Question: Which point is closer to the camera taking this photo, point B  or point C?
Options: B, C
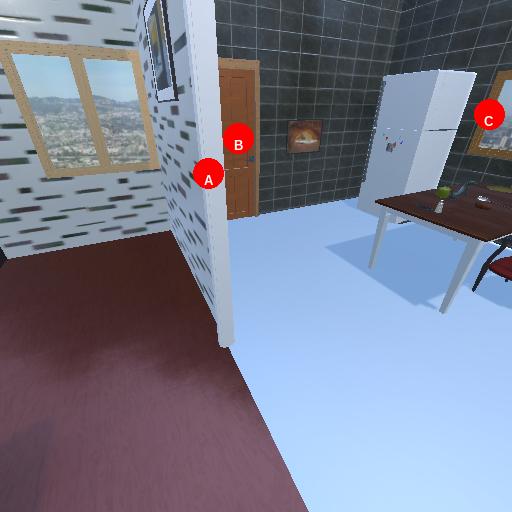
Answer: B